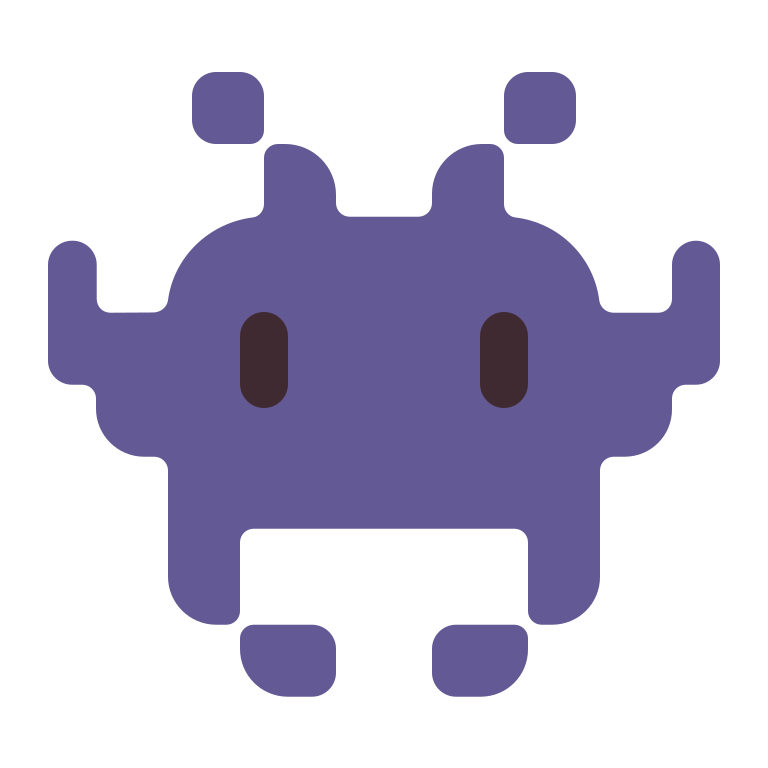
alien monster flat